Brain MRI, FLAIR slice (ischemic stroke SISS case)
Modalities acquired: T1|T2|DWI|FLAIR
Volume shape: 230x230x154 voxels, spacing: 1x1x1 mm
Slice 79 of 154
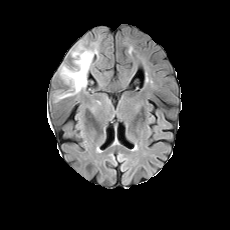
Lesion size: 20104 voxels